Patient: sex M, age 57
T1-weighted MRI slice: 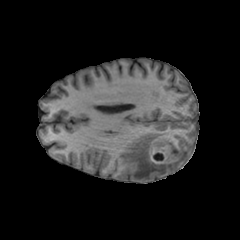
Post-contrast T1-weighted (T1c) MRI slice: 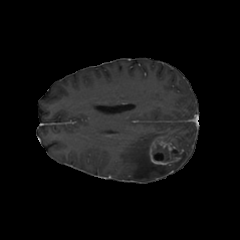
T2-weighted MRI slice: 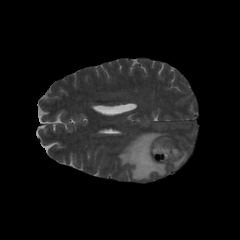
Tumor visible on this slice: yes
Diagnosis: Glioblastoma, IDH-wildtype
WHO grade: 4